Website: walmart
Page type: review-order
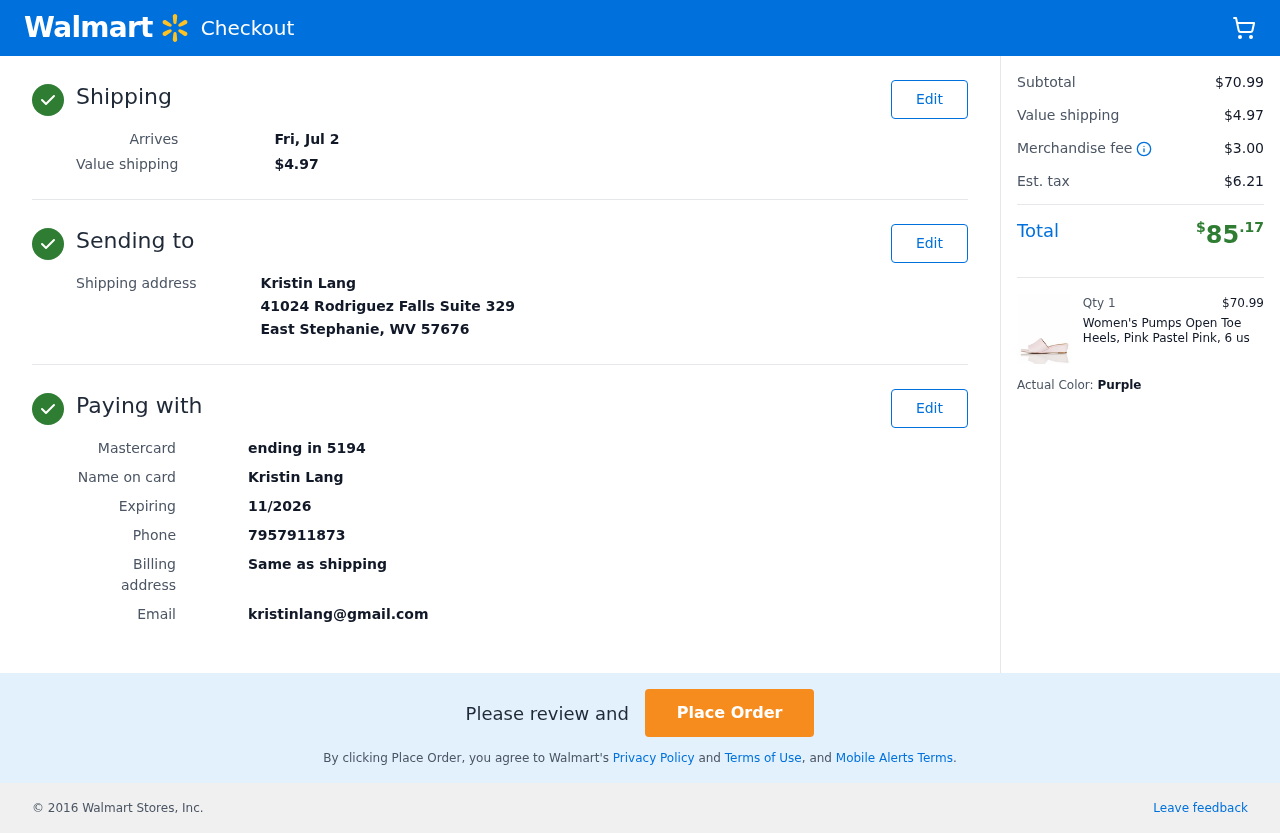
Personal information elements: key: PII_CARD_LAST4
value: ending in 5194
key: PII_CARD_TYPE
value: Mastercard
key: PII_CITY_STATE_ZIP
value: East Stephanie, WV 57676
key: PII_EMAIL
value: kristinlang@gmail.com
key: PII_FULLNAME
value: Kristin Lang
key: PII_PHONE
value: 7957911873
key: PII_STREET
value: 41024 Rodriguez Falls Suite 329
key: PII_FULLNAME2
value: Kristin Lang
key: PII_CARD_EXPIRY
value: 11/2026
Product elements: key: PRODUCT1_NAME
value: Women's Pumps Open Toe Heels, Pink Pastel Pink, 6 us
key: PRODUCT1_PRICE
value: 70.99
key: PRODUCT1_QUANTITY
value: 1
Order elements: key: ORDER_DELIVERY_DATE
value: Fri, Jul 2
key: ORDER_SHIPPING_COST
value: $4.97
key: ORDER_SUBTOTAL
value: $70.99
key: ORDER_MERCHANDISE_FEE
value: $3.00
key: ORDER_TAX
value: $6.21
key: ORDER_TOTAL
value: $85.17